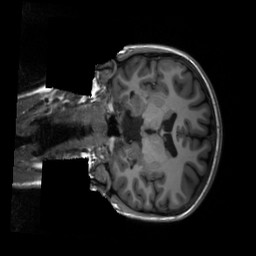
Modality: T1w
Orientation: coronal
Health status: healthy
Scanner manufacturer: siemens
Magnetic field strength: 3 T
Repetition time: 2.3 s
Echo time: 0.00207 s